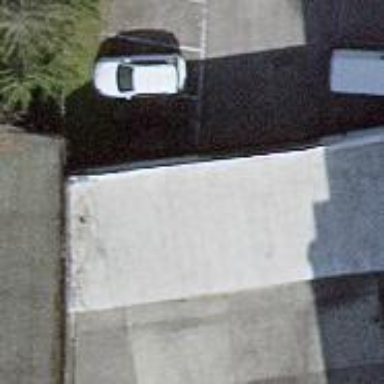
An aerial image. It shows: Group of garages.